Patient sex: M
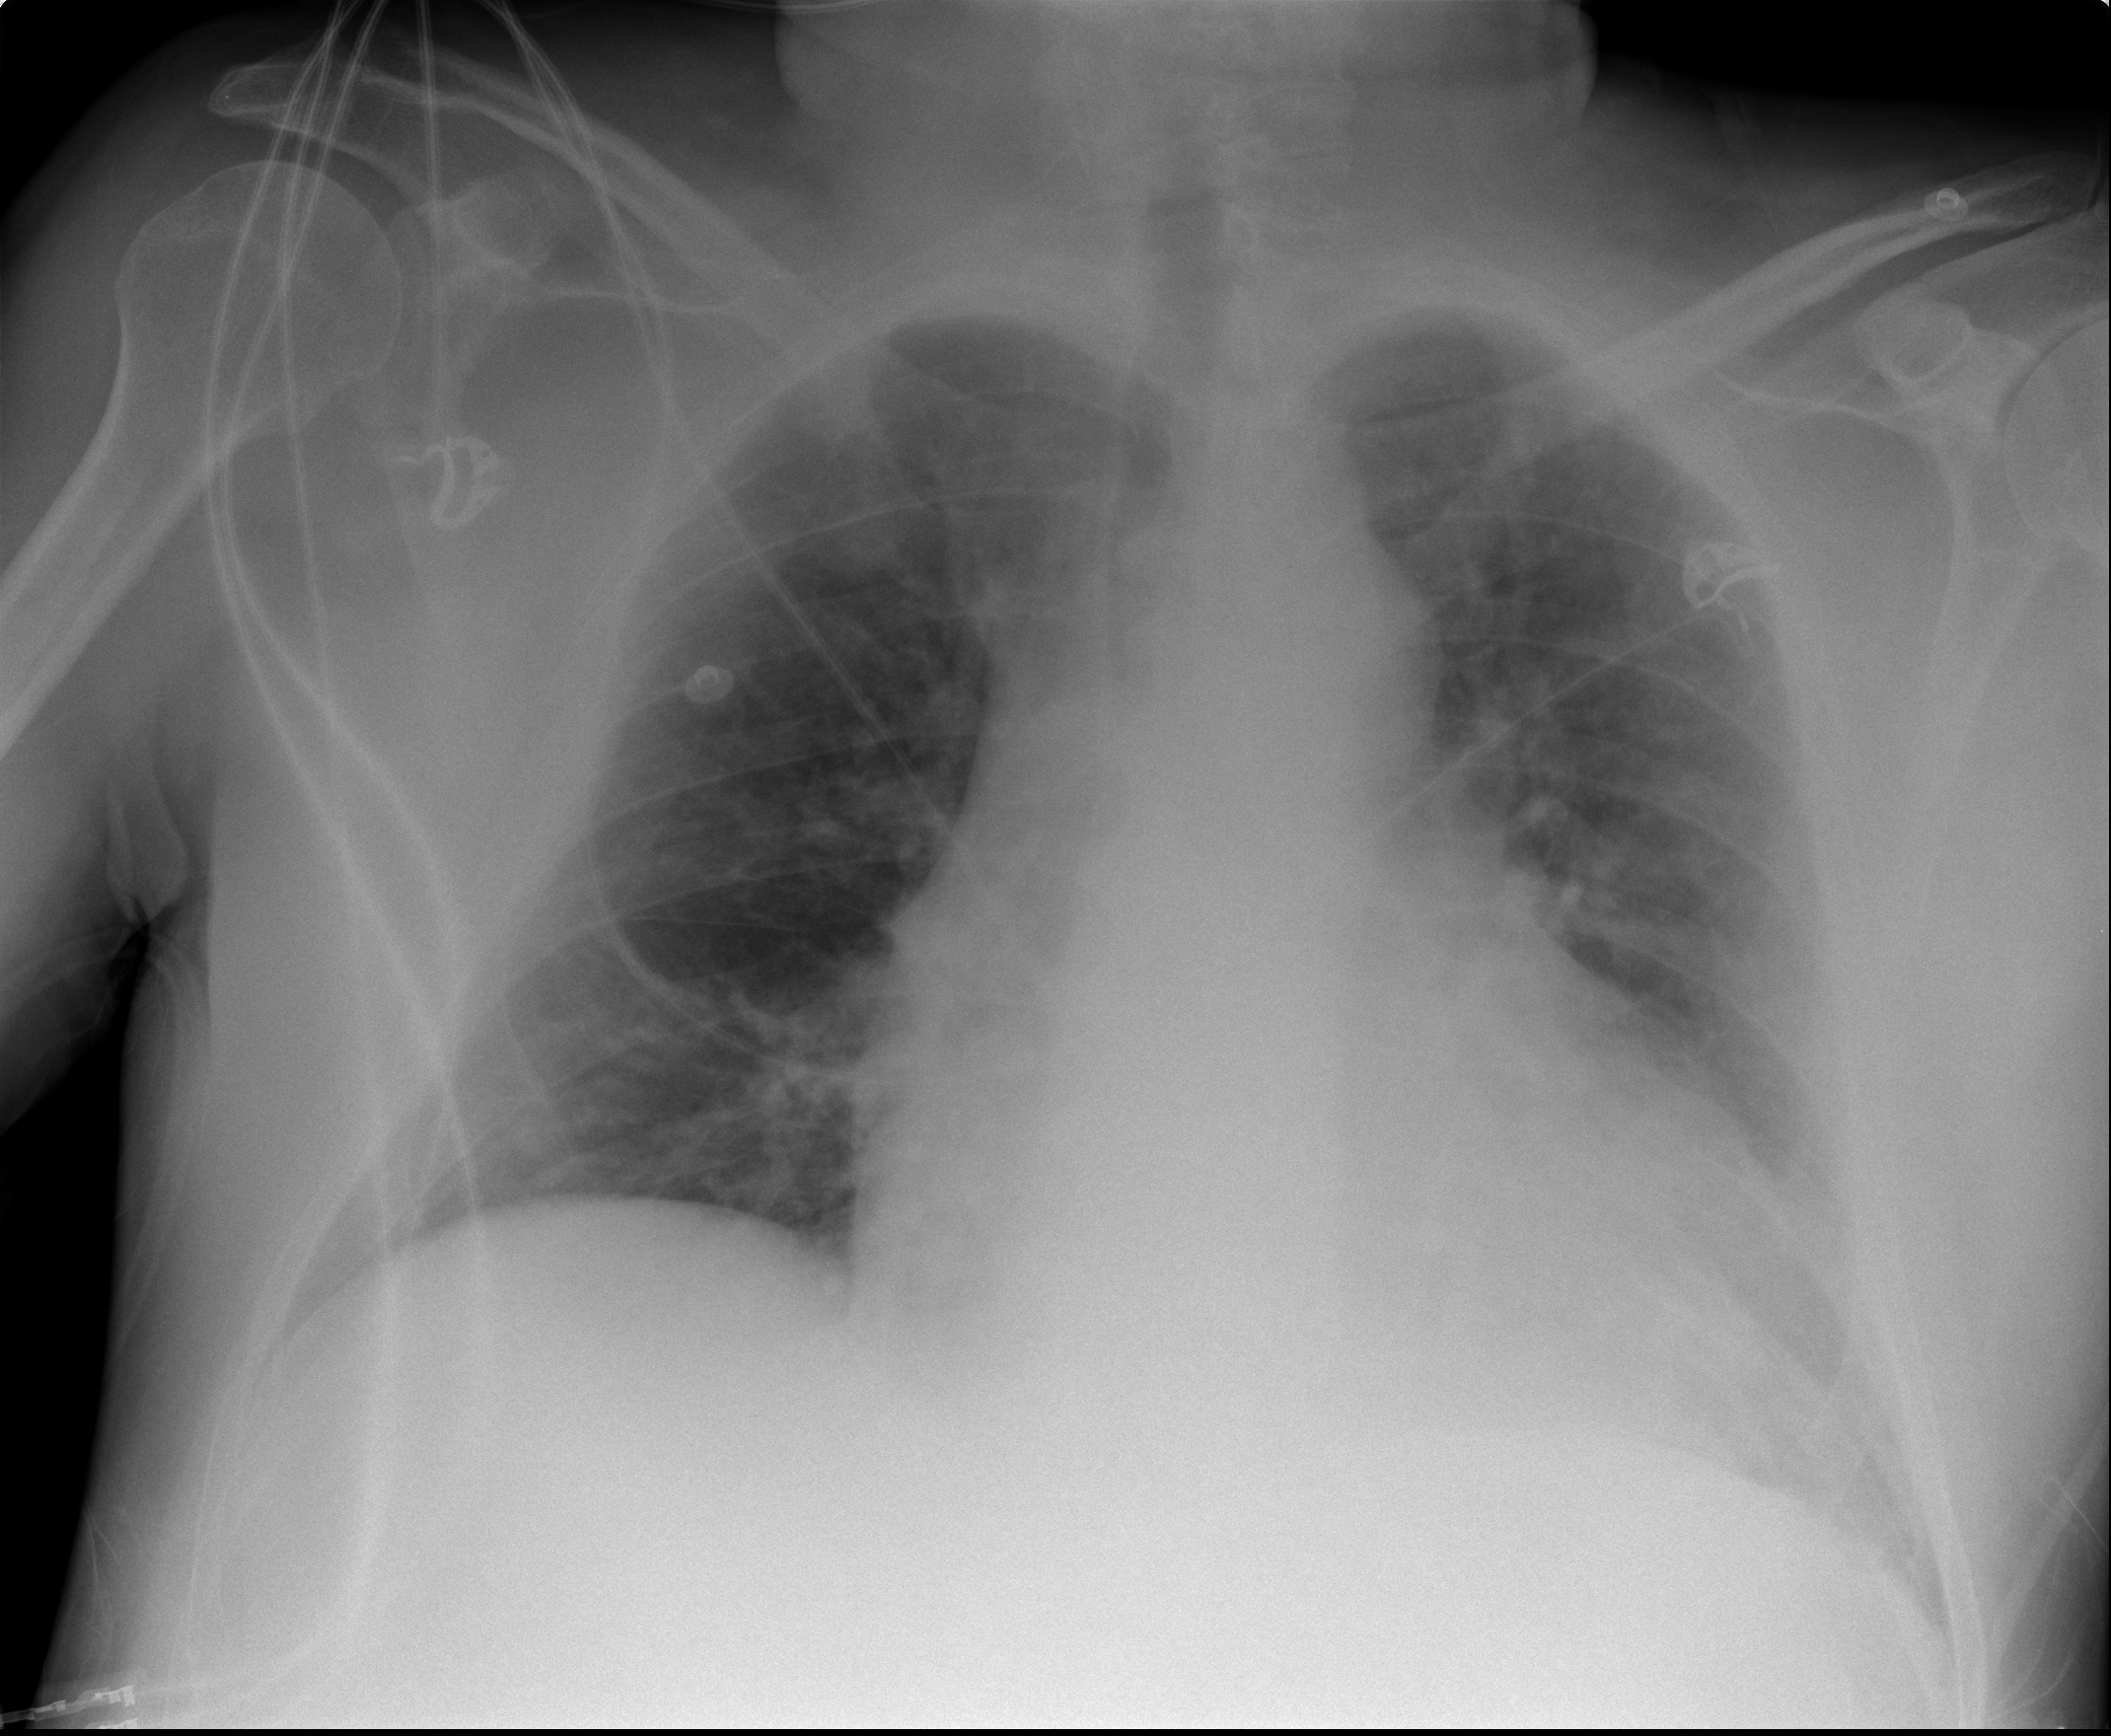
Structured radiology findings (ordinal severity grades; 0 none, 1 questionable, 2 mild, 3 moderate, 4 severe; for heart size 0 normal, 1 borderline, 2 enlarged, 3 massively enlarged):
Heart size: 2
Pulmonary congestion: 1
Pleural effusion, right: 0
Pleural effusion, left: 2
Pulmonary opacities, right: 0
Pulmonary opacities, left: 0
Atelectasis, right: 0
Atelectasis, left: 2